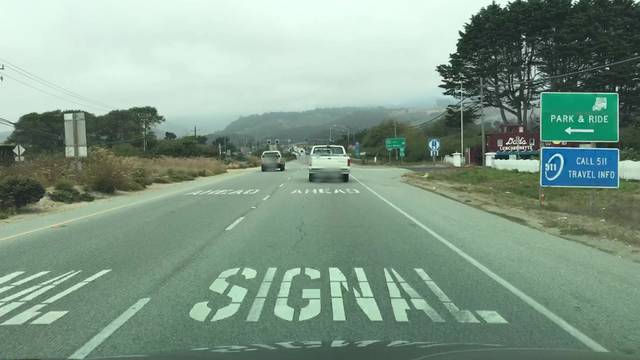
Region: United States
Coordinates: 37.465, -122.434